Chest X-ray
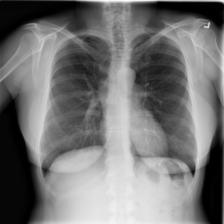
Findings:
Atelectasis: negative
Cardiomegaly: negative
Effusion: negative
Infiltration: negative
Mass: negative
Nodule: negative
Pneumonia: negative
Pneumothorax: negative
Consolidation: negative
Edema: negative
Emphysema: negative
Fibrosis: negative
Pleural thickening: negative
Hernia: negative